【题型】解答题　【知识点】向量　【难度】easy
已知向量 $\vec{a}$、$\vec{b}$、$\vec{c}$，求作向量 $\vec{x}$，使 $\vec{x} = \vec{a} - \vec{b} + \vec{c}$

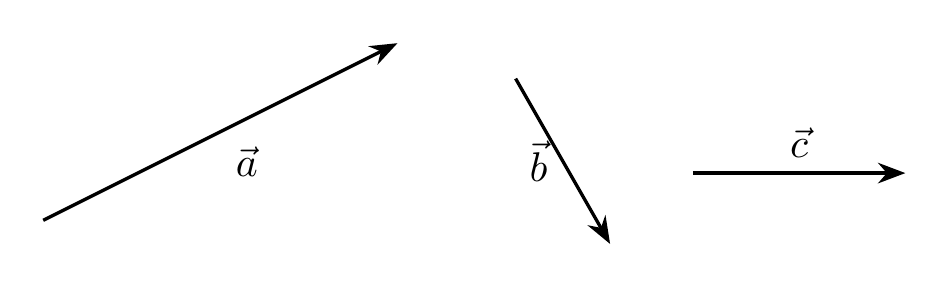
【解答】
【答案】详见解析

【分析】根据向量的性质求解即可.

【解析】如图所示，$\vec{x}$ 即为所求.

【点睛】本题考查了向量的问题，掌握向量的性质是解题的关键.

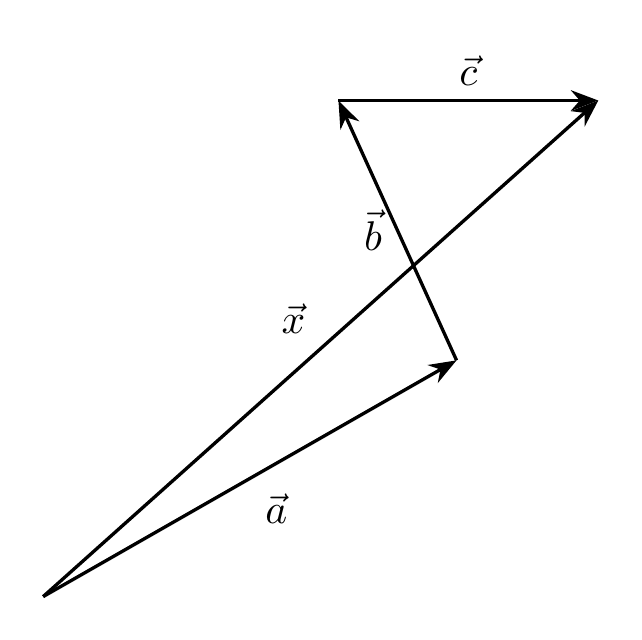